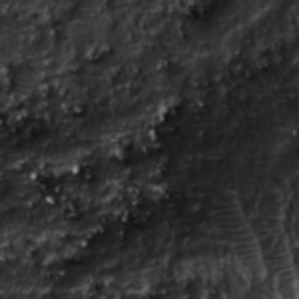
Label: frost